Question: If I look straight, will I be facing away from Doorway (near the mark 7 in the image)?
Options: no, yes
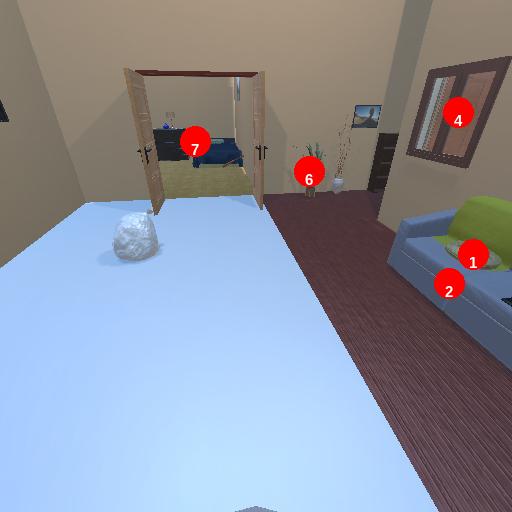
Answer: no